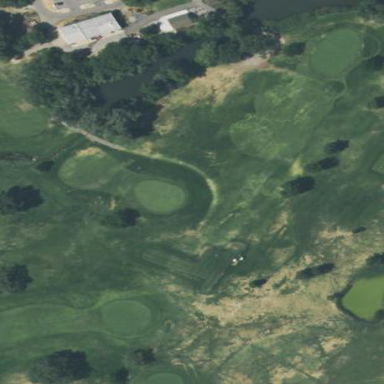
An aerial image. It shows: Finely mowed grass area designated as golf fairway.